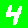
Digit: 4